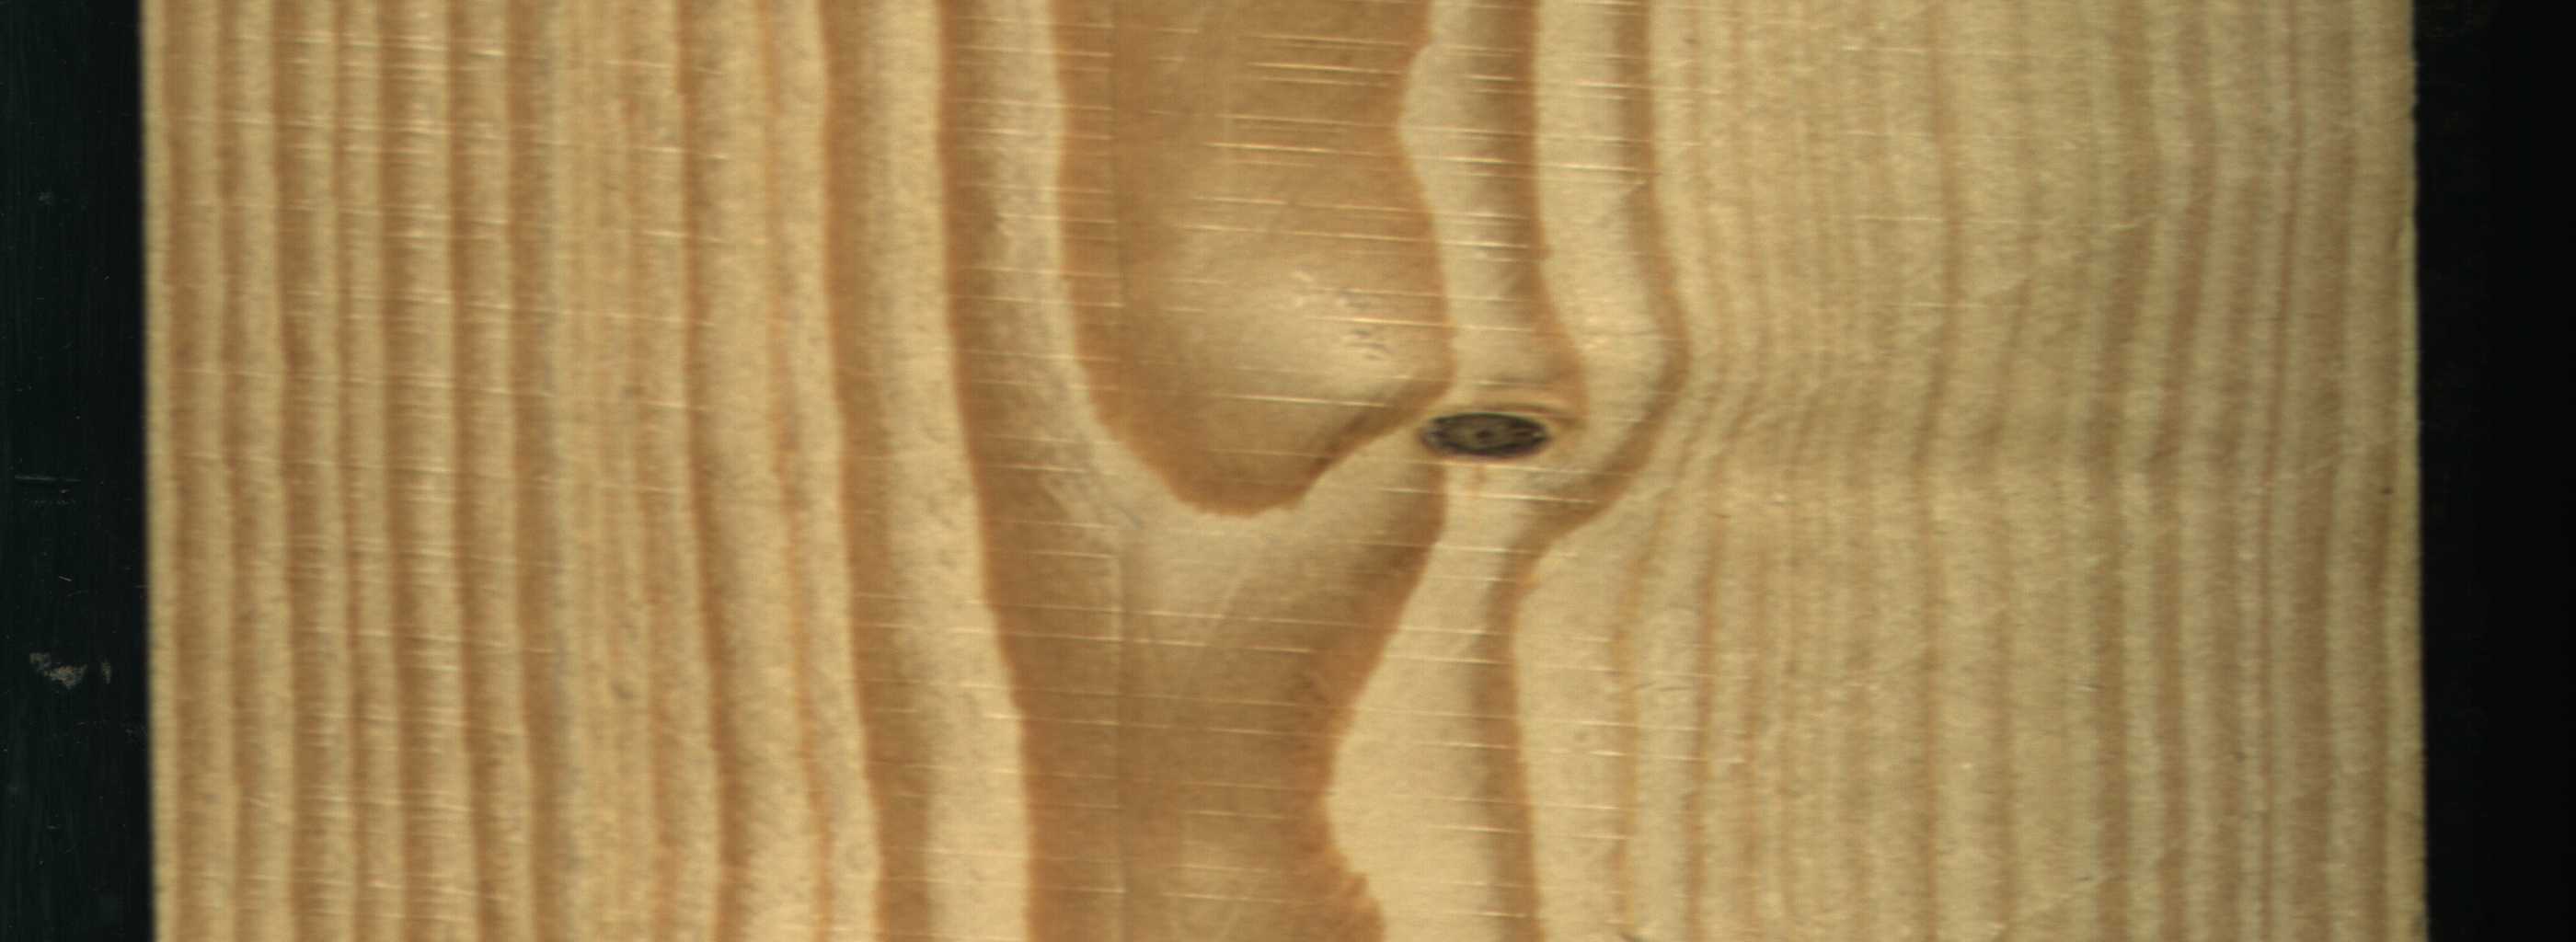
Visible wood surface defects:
Dead_Knot